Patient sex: M
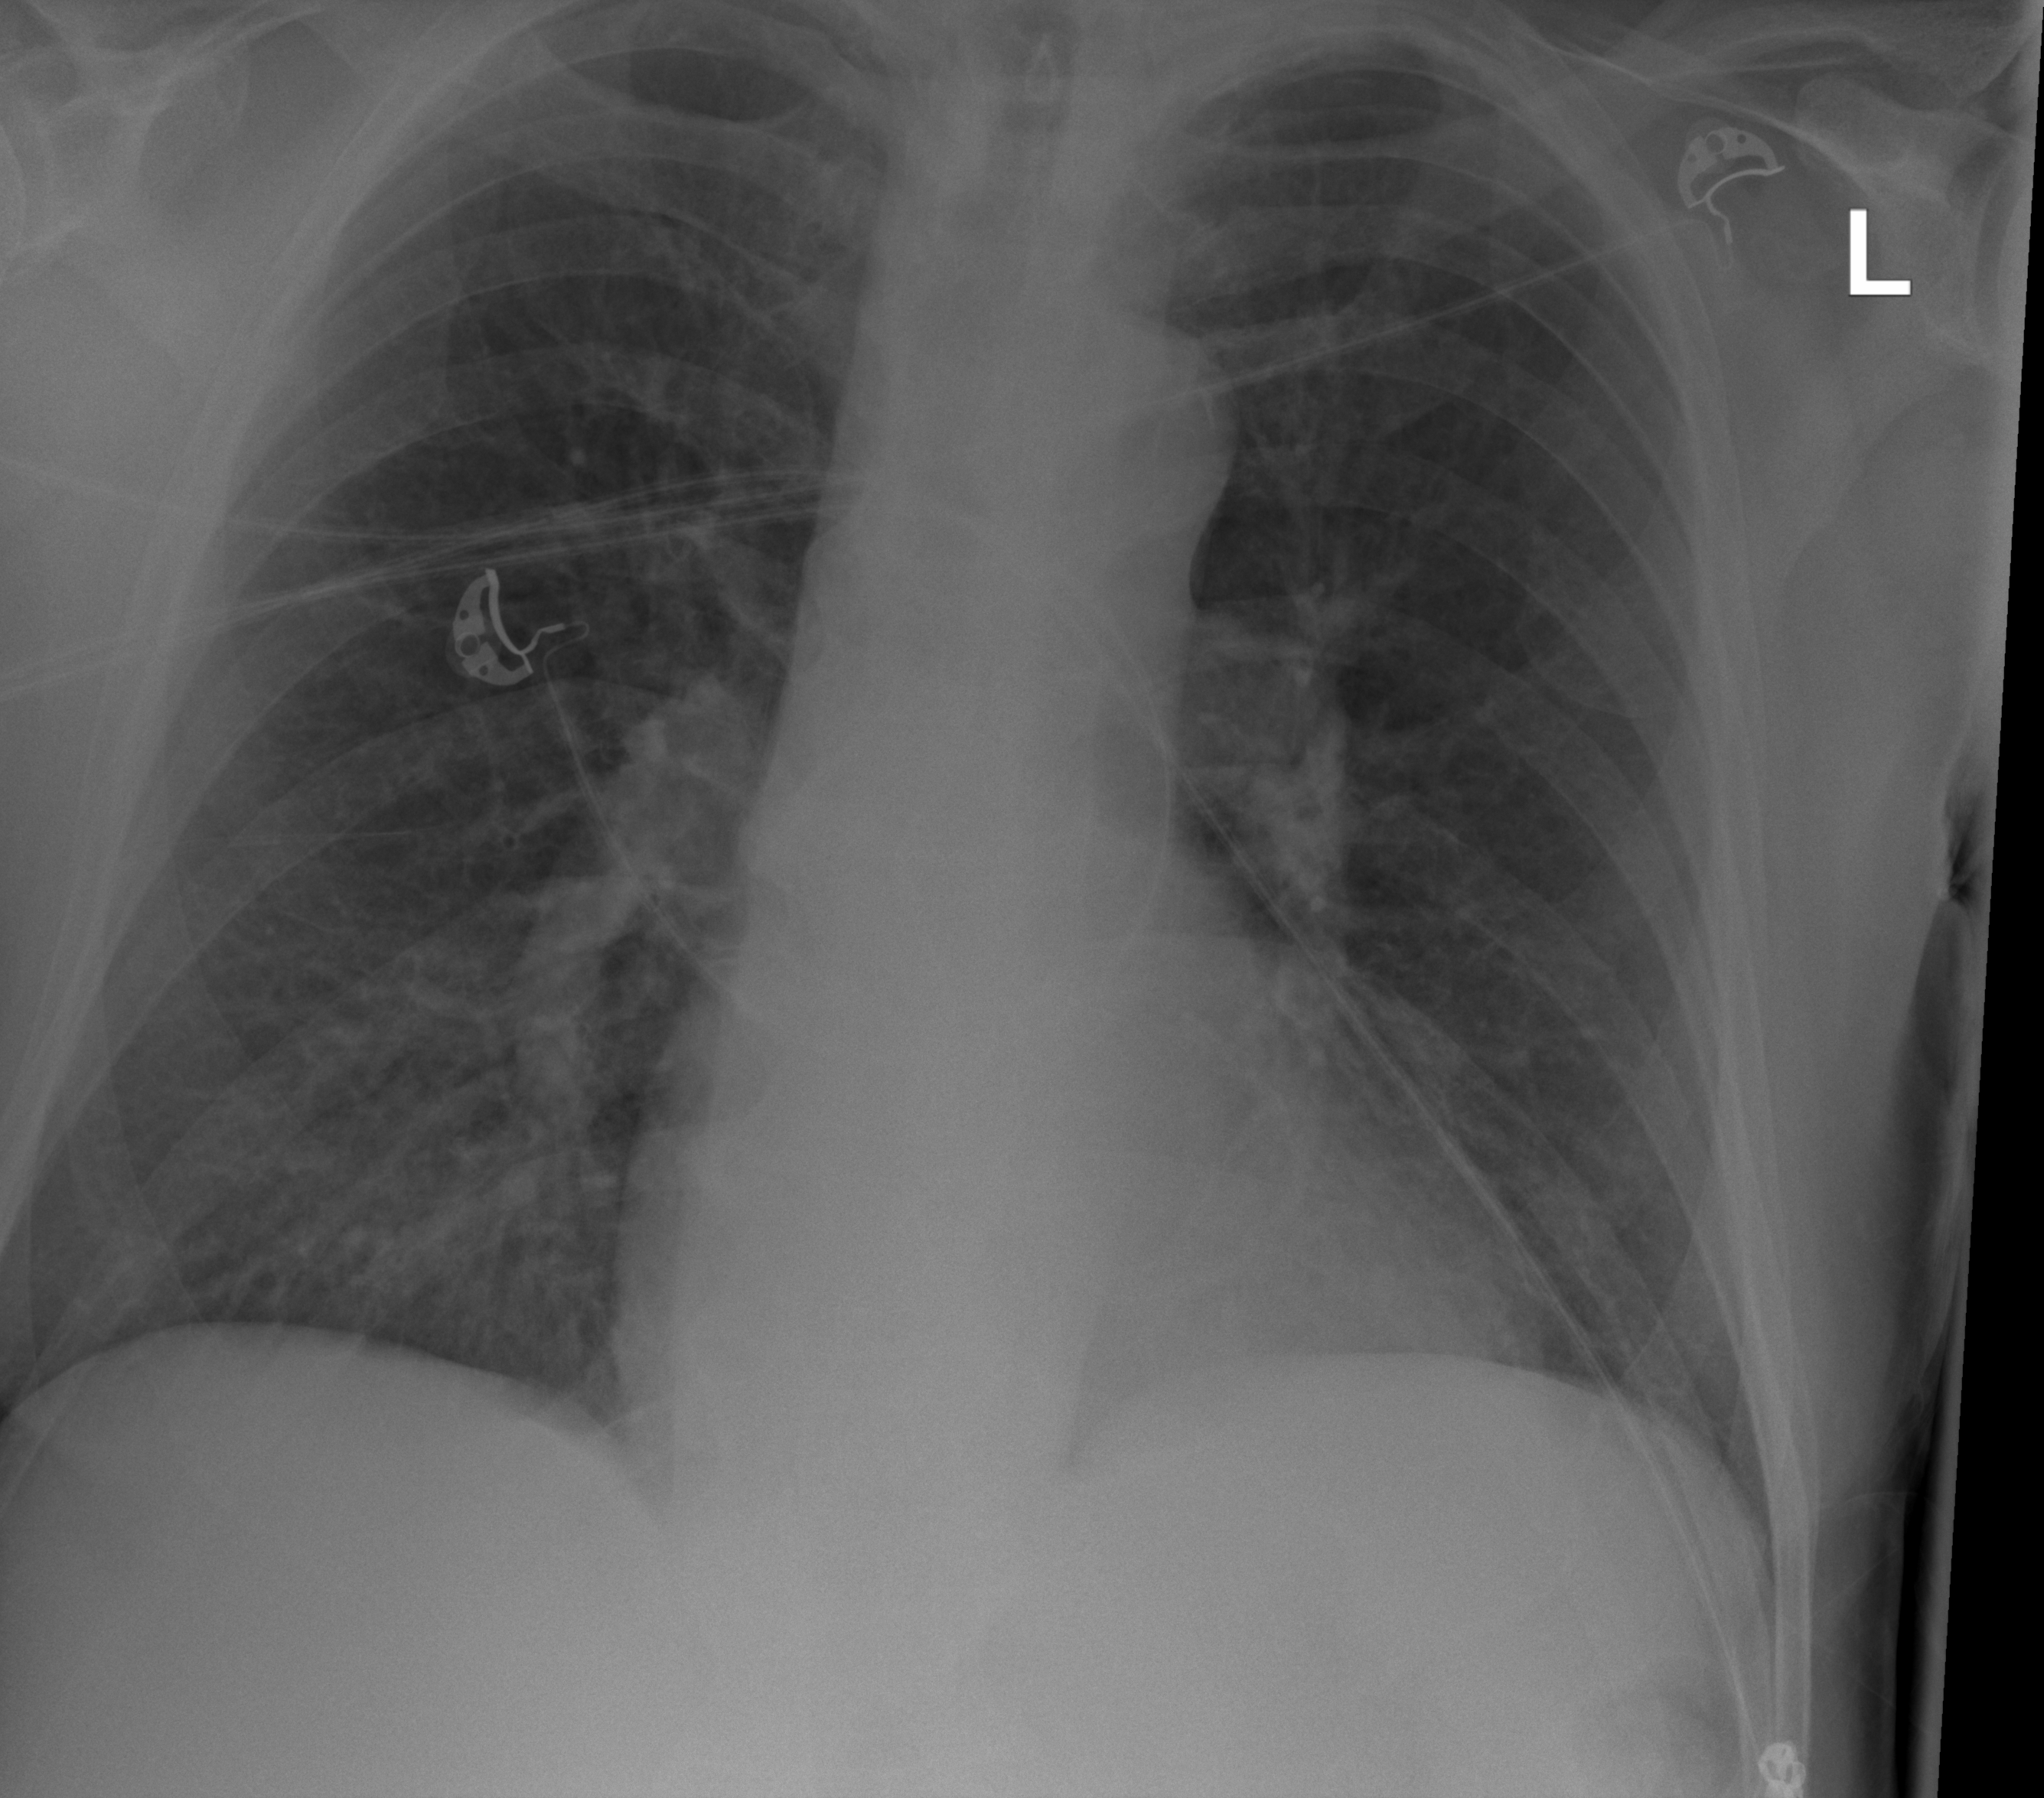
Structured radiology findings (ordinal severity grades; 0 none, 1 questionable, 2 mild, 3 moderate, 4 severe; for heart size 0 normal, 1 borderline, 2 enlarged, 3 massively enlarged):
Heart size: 2
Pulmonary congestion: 0
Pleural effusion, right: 0
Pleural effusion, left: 0
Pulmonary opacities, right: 1
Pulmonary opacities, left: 0
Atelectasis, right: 0
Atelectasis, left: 0